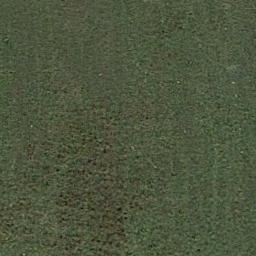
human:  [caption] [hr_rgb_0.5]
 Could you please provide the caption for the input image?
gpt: The entire image is dominated by grass .

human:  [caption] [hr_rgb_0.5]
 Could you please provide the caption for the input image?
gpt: There is no grass in some parts of the meadow .

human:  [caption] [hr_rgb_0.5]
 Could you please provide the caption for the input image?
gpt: This meadow has dense grasses of different colors .

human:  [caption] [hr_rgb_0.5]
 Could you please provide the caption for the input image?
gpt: A large lush green meadow covered with green grass .

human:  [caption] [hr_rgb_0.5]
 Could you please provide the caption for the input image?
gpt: A dense meadow with many green grass .